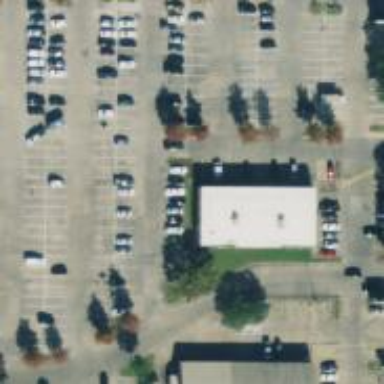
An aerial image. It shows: Parking space is available.